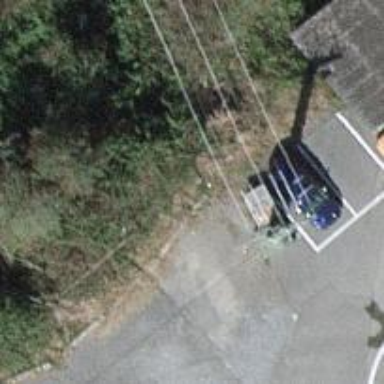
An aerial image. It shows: Minor power line.